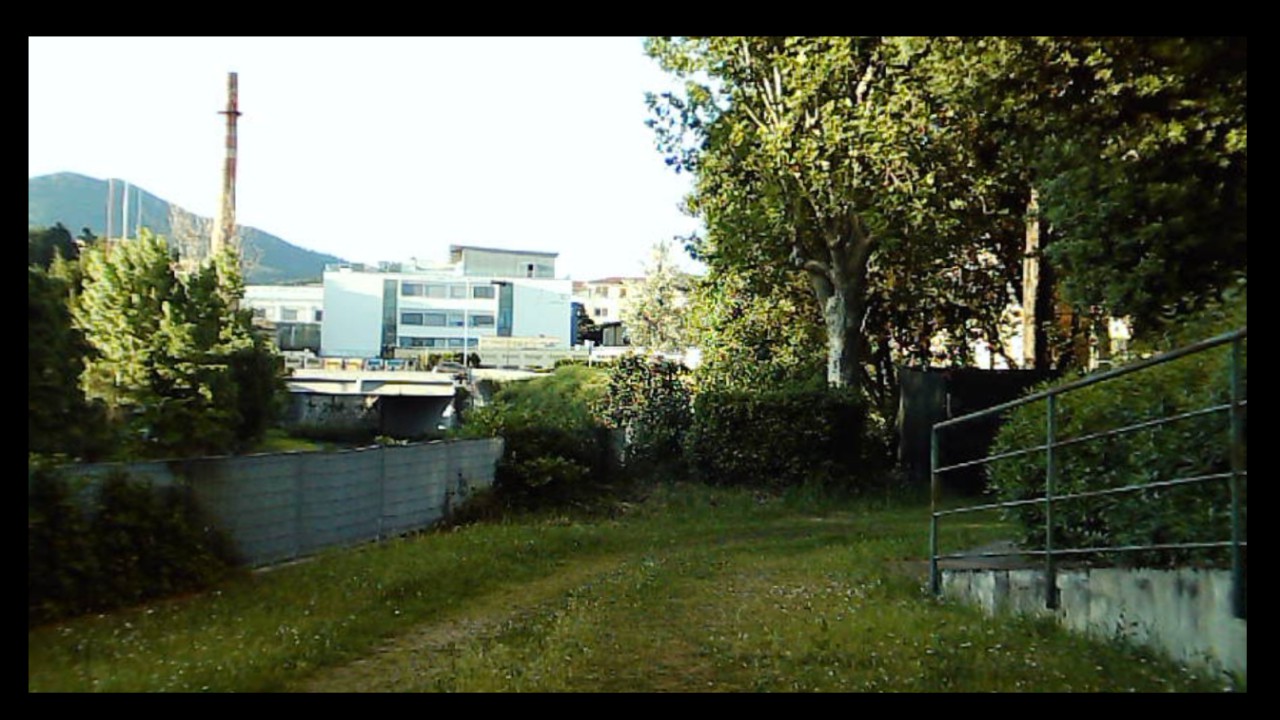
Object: DJI Tello EDU

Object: DarwinFPV cineape20